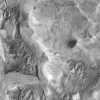
Atmospheric dust classification: not_dusty